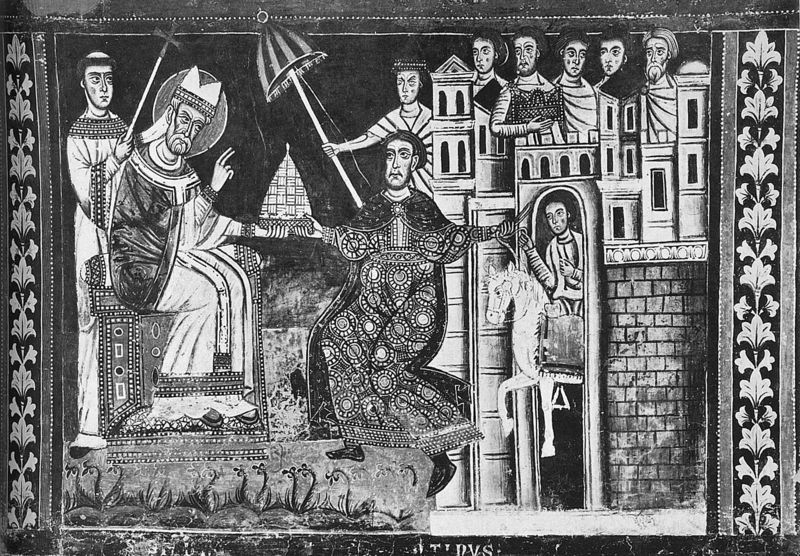
Titel: Santi Quattro Coronati
Standort: Rom, S. Quattro coronati (EU - I - Latium)
Schlagwörter: mann, menschen, sitzen, stadt, männer, schwarz, gras, schirm, schloss, teppich, gewand, pflanzen, krone, pferd, reiter, mauer, bischof, kaiser, könig, thron, tor, foto, burg, kreuz, türme, palast, druck, schimmel, heiligenschein, mittelalter, mönch, audienz, mitra, buchmalerei, einzug, schrim, mytra, fürstbischof, zugsitzen, landesherr